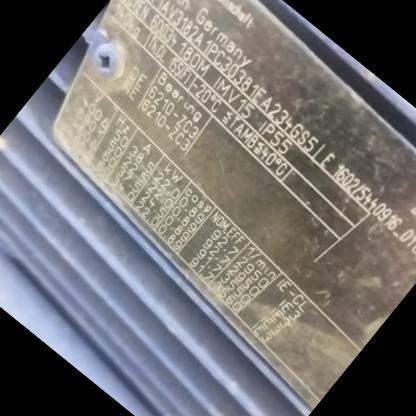
Klasa: tabliczka-znamionowa